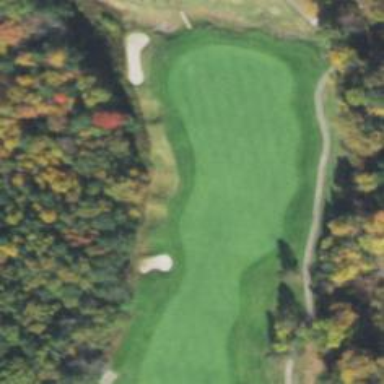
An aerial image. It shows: View of golf hole.